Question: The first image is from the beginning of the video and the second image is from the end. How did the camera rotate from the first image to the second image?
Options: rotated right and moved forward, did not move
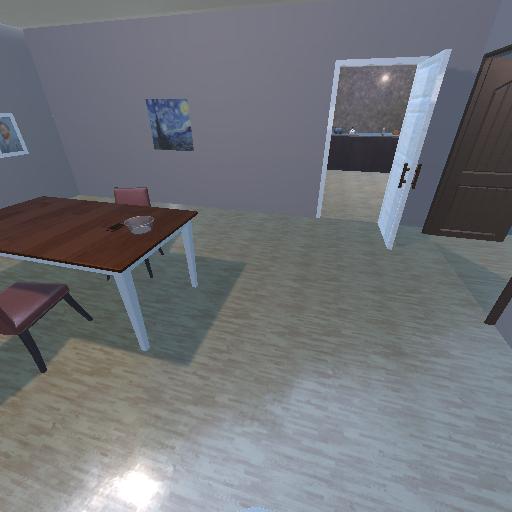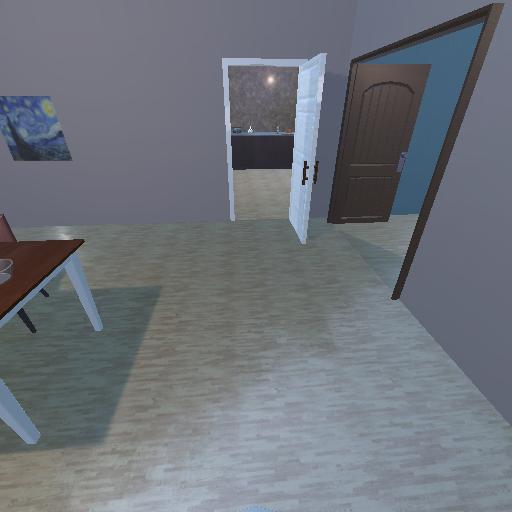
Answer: rotated right and moved forward